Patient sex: M
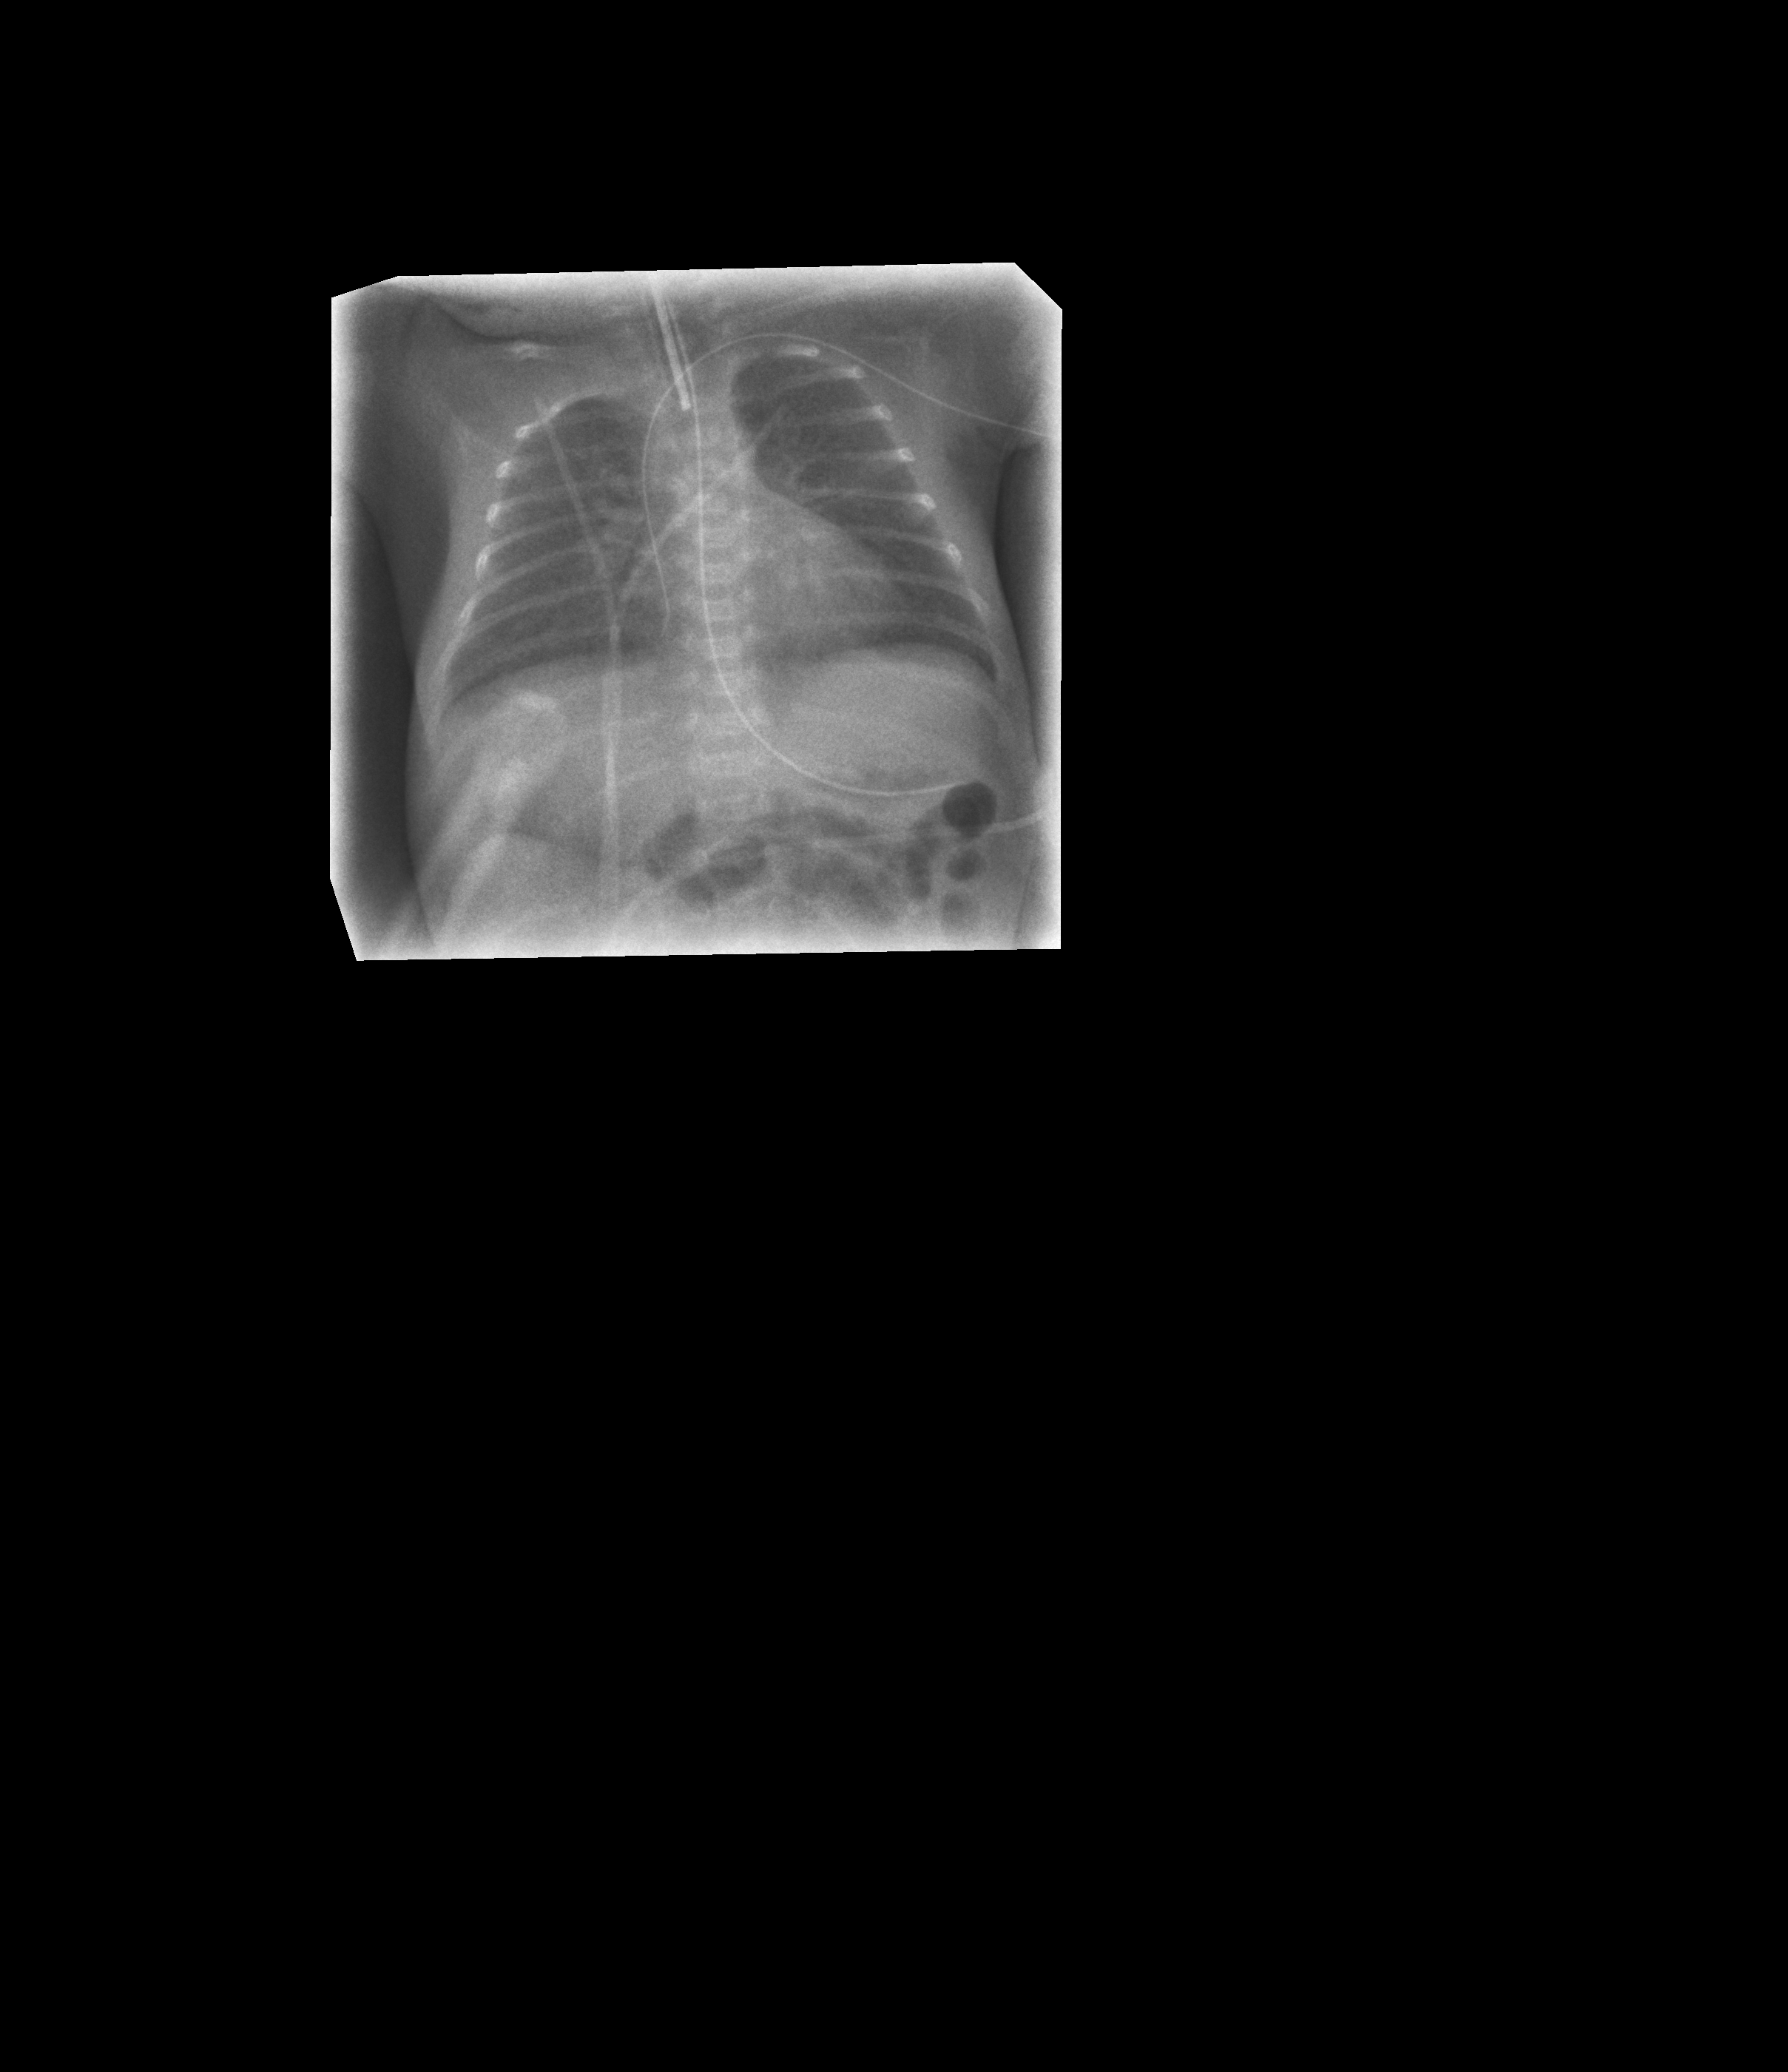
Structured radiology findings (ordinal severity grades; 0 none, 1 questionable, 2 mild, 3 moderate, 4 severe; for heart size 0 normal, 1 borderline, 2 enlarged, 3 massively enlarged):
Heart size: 0
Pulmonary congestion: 0
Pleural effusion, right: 0
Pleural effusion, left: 0
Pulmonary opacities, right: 0
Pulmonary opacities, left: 0
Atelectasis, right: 1
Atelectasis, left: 1